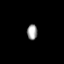
Tissue: prostate
Cell type: T cells
Senescence score: 0.7538
Nuclear area (px): 155
Mean DAPI intensity: 158.51